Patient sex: M
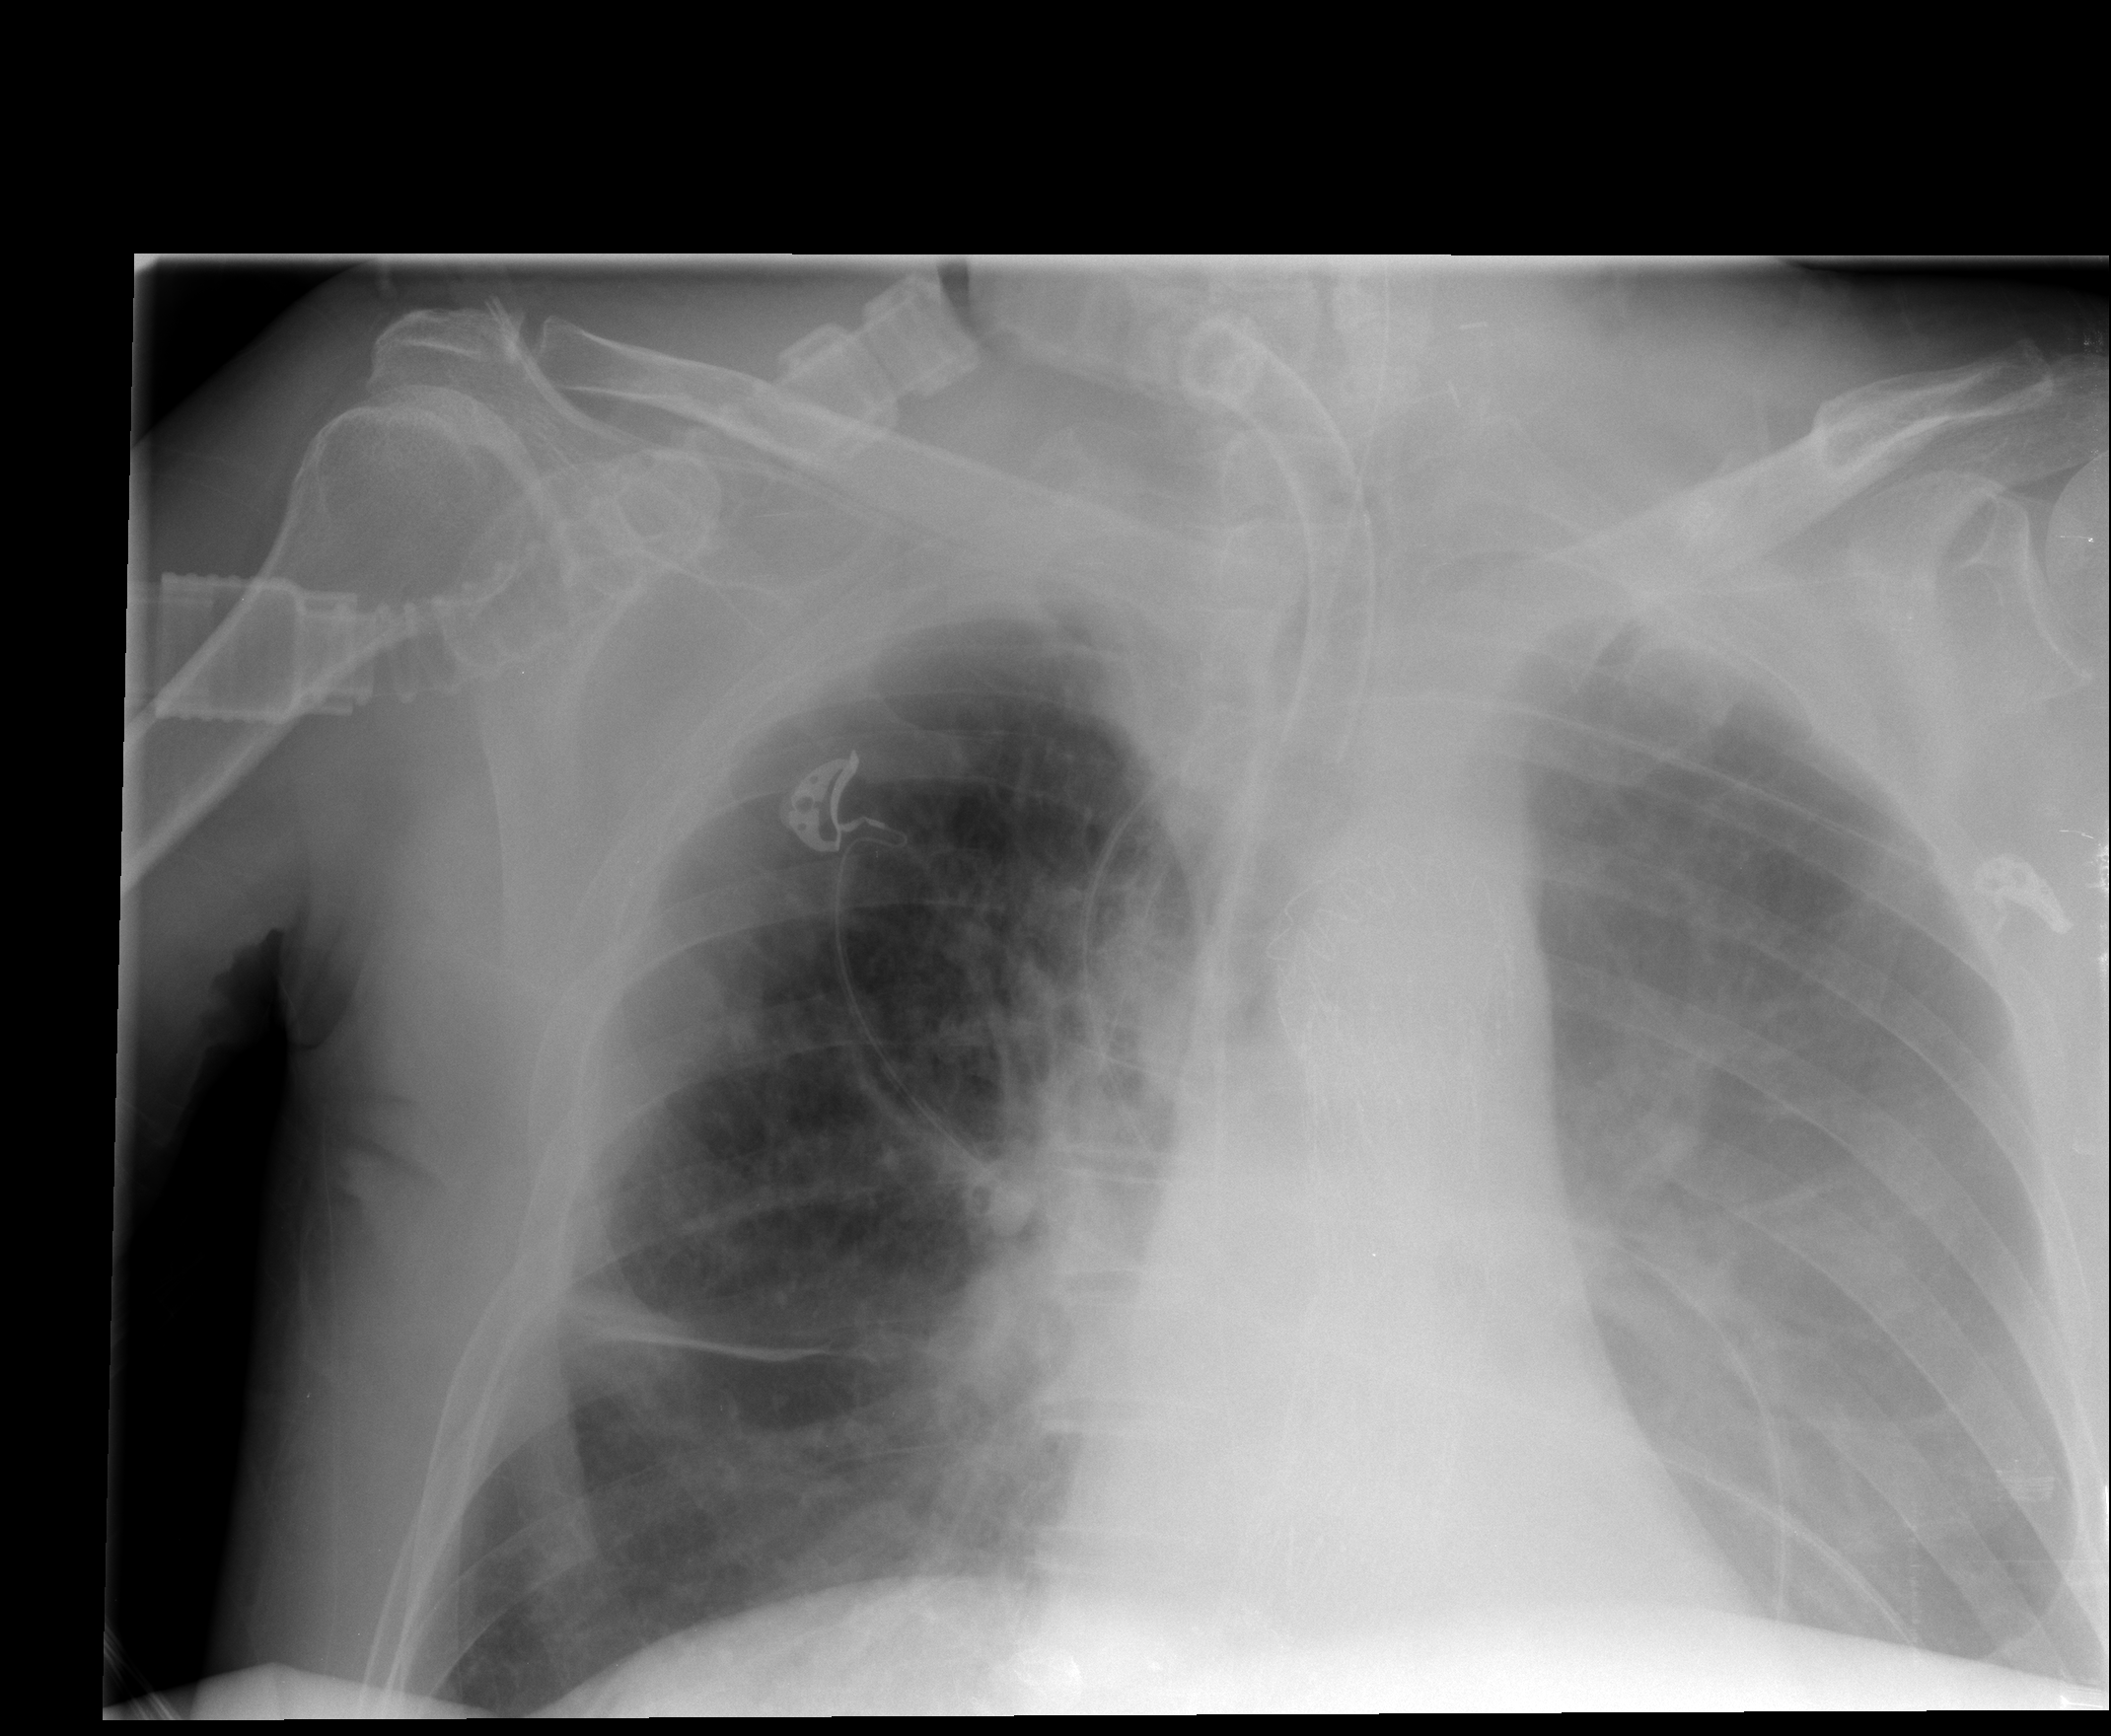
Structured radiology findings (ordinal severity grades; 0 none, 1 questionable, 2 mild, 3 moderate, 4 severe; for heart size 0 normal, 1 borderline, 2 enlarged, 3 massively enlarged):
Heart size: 1
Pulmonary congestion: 0
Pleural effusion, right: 0
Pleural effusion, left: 2
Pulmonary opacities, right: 0
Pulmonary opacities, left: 0
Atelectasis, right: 0
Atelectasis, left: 2